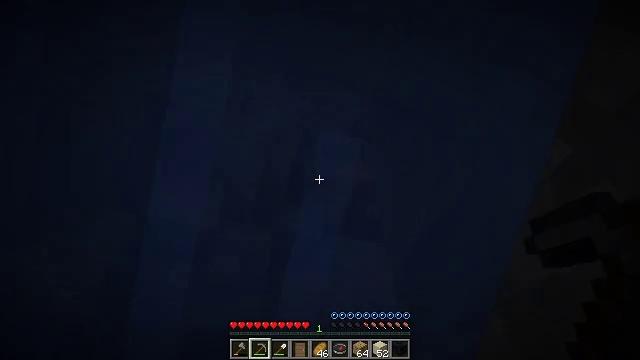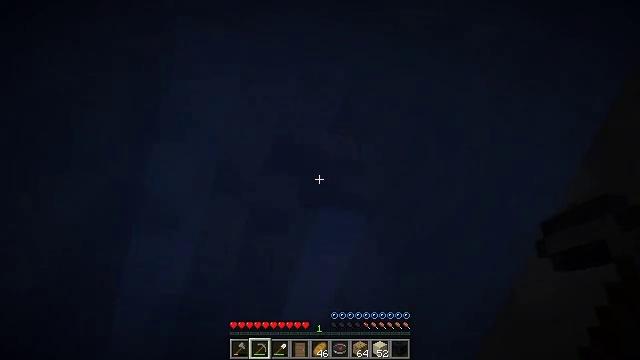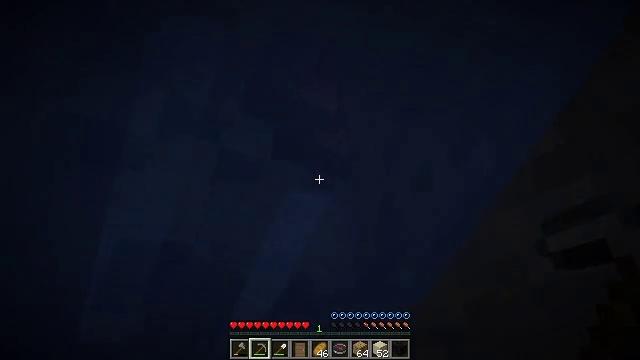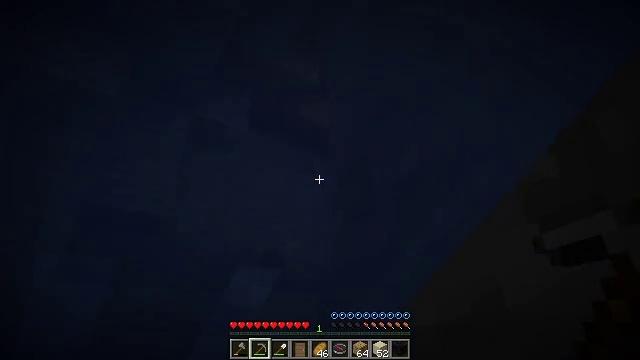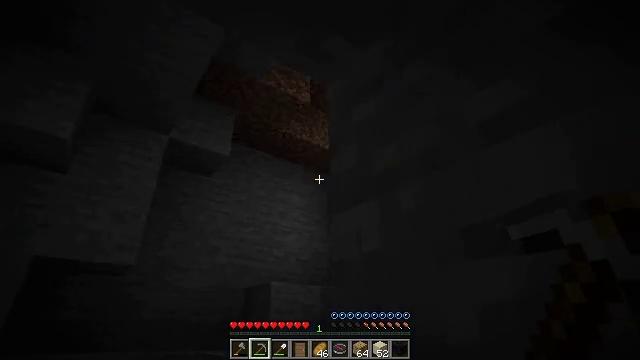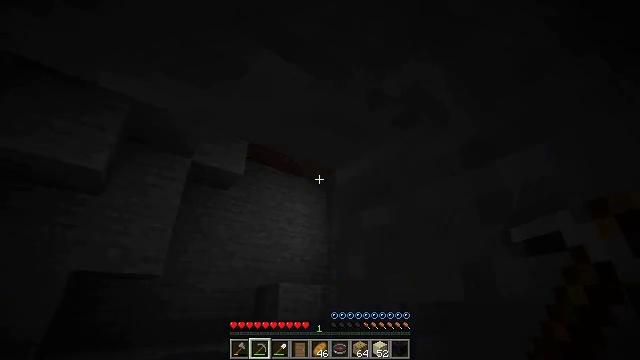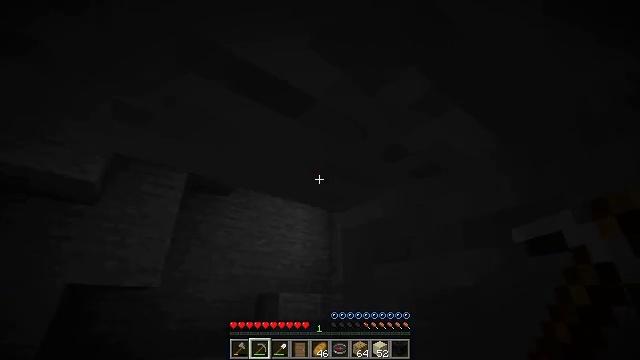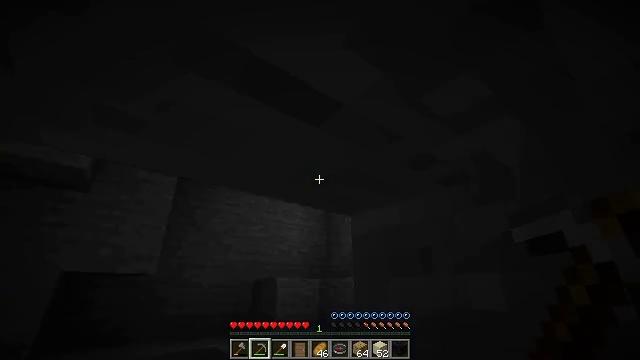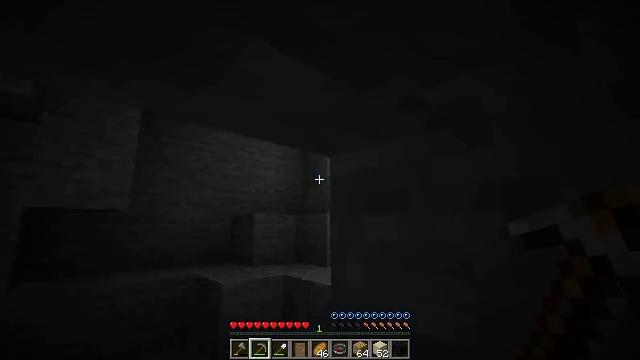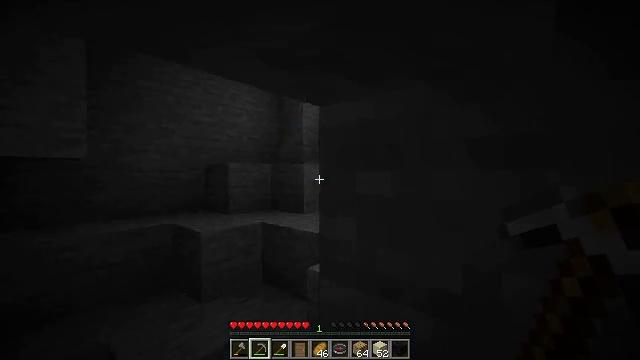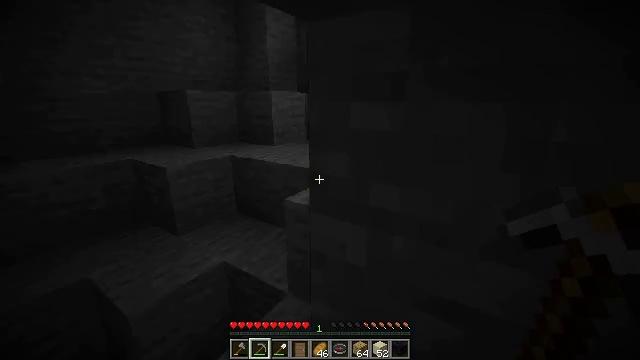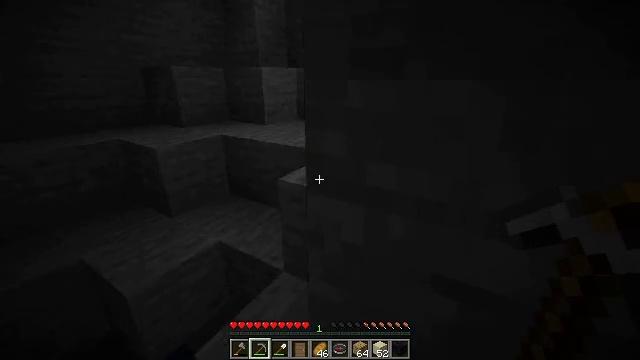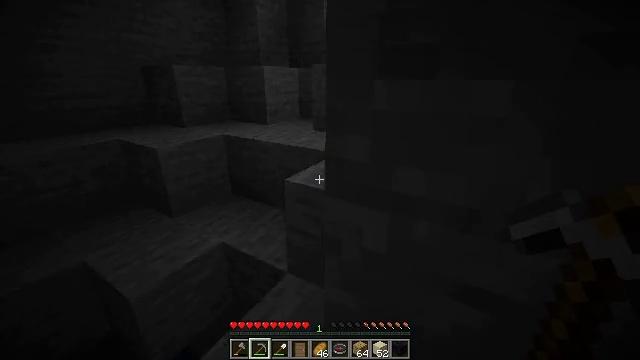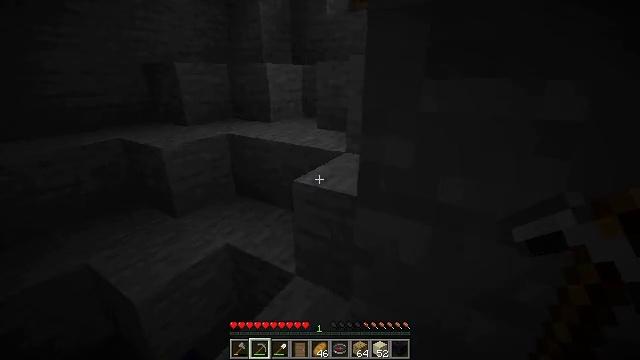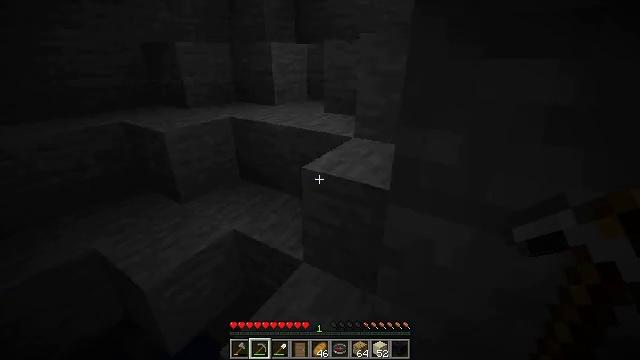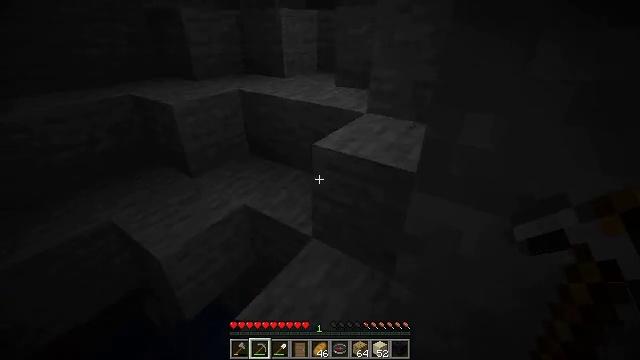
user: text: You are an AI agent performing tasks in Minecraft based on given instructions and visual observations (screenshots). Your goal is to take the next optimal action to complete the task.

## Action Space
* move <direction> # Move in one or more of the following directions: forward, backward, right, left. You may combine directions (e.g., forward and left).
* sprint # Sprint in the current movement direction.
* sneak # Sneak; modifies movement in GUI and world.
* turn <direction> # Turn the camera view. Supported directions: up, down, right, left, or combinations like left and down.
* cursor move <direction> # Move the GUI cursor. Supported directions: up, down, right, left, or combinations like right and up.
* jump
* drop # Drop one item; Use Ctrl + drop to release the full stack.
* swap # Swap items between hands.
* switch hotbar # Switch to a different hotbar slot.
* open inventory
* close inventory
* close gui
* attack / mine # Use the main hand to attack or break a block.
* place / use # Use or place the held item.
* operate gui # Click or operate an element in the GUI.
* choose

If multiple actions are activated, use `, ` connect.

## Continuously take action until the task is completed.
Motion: motion action
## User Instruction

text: Mine the sugar cane near rivers.
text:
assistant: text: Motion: turn right and down, jump
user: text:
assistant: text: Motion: turn right and down, jump
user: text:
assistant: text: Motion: turn right and down, jump
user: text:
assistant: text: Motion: turn right and down, jump
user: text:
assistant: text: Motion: jump
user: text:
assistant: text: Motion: jump
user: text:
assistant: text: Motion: turn right and down, jump
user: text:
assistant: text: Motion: turn right and down, jump
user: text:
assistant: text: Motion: turn right and down, jump
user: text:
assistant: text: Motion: turn right and down, jump
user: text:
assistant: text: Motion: turn right and down, jump
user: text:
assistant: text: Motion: jump
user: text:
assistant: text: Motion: move forward, jump
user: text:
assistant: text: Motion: move forward, turn down, jump
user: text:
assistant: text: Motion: move forward, turn left and down, jump
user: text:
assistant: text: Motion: move forward, turn left and down, jump
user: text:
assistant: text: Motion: move forward, turn down, jump
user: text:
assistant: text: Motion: move forward, turn right and down, jump
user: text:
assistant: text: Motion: move forward, turn right and up, jump
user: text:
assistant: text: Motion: move forward, jump
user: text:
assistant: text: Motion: move forward, jump
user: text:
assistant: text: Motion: move forward and move right, jump
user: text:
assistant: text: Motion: move forward and move right, turn right, jump
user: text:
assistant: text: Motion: move forward and move right, turn right and up, jump
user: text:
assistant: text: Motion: move forward and move right, turn up, jump
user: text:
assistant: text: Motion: move forward and move right, turn up, jump
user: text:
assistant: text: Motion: move forward, turn up, jump
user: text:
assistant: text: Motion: move forward, turn right and up, jump
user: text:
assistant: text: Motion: move forward, sprint, turn right and up, jump
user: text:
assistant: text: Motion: move forward, sprint, turn right and up, jump